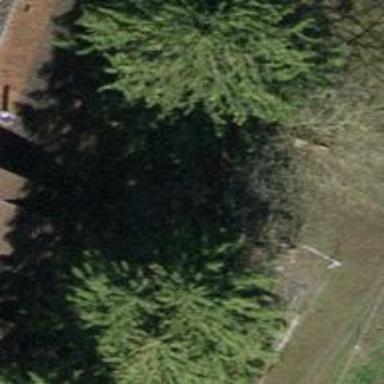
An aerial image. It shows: Single tag "natural: tree."